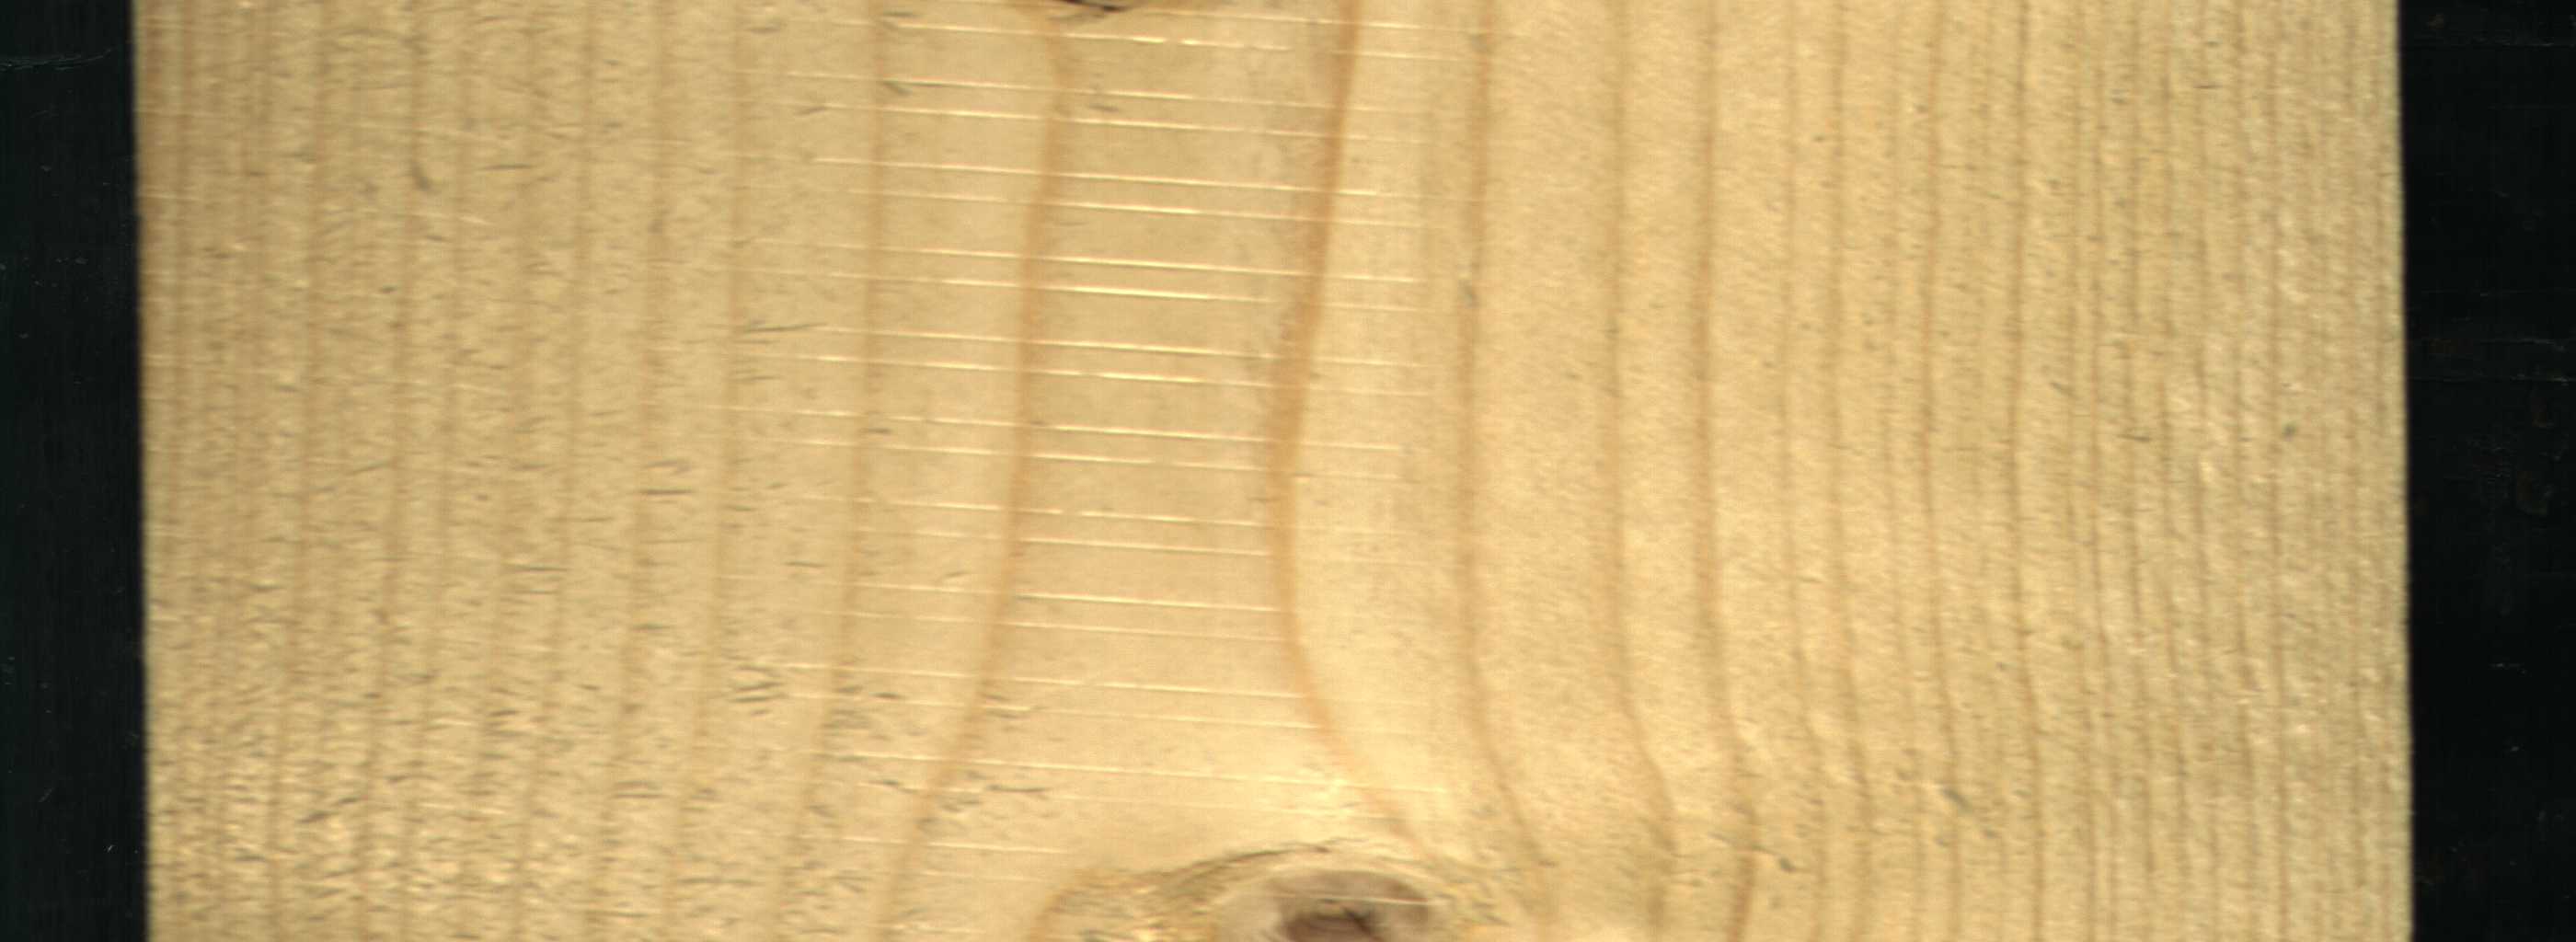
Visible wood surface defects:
Live_Knot
Live_Knot